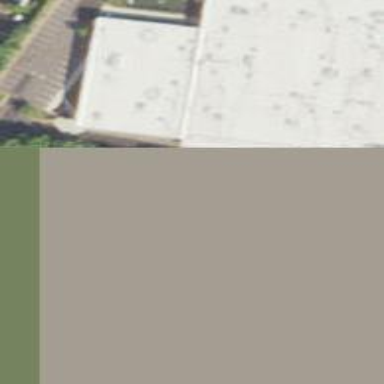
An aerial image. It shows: Retail building.